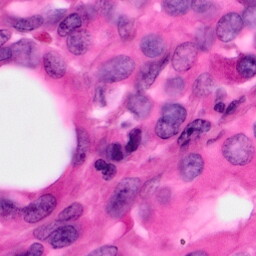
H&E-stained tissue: Pancreatic